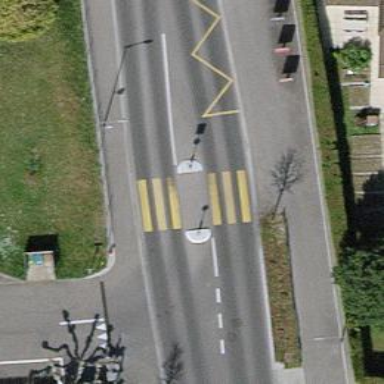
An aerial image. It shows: Zebra crossing with crossing island.